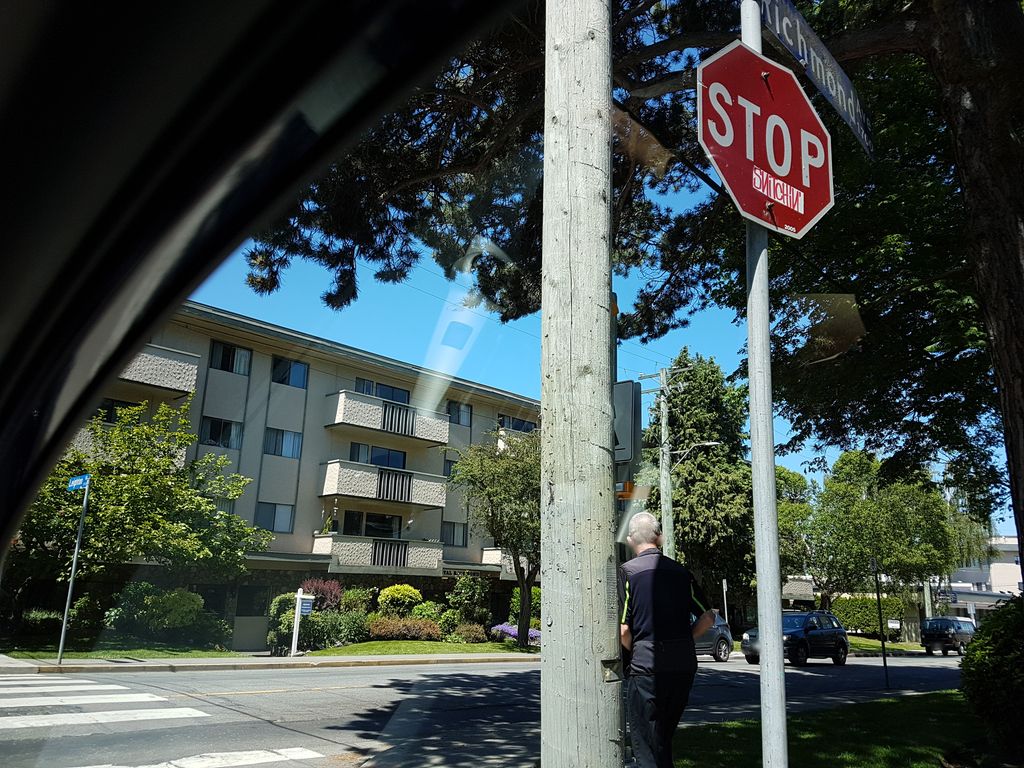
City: victoria